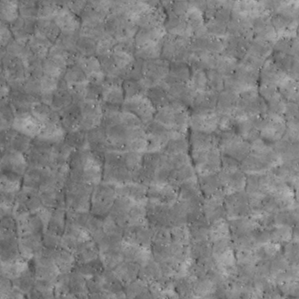
Label: non_frost